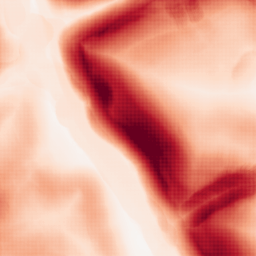
Category: morphological
Decomposition family: morphological_gradient
Decomposition parameters: size: 15
shape: disk
Upsampling method: sinc_blackman
Upsampling parameters: scale: 2
kernel_size: 4
Upsampling scale: 2